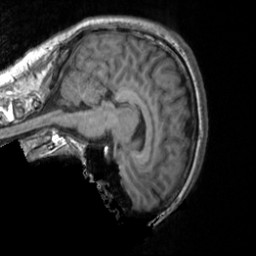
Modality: T1w
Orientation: sagittal
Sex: male
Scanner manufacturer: siemens
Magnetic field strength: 3 T
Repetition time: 1.9 s
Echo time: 0.00226 s